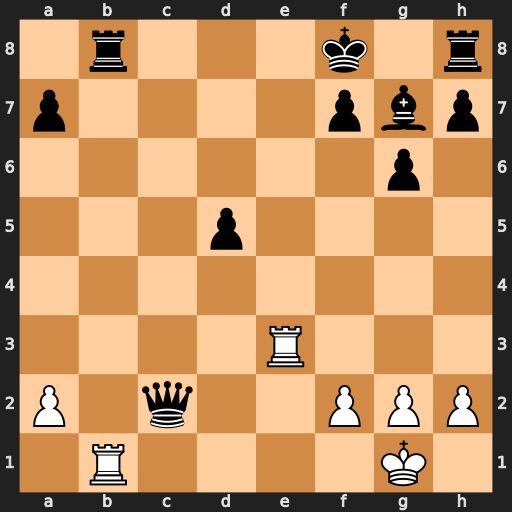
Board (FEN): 1r3k1r/p4pbp/6p1/3p4/8/4R3/P1q2PPP/1R4K1
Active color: w
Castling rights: -
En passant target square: -
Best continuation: Rxb8+ Qc8 Rxc8#